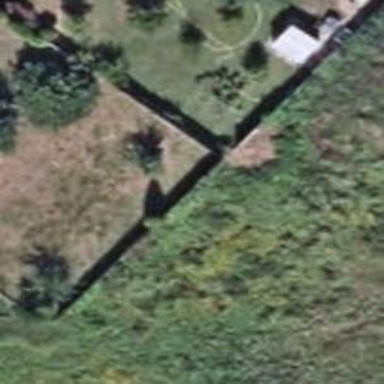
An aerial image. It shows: Fence is in the image.